Question: In the following picture you can see an 'android.widget.EditText' (left half) where some text is selected:

Strange thing is: You can see the start and end marker of the selection but the actual selection is not highlighted.
I wonder what I forgot or what I did wrong here. How can I ensure that the selected area is highlighted using an appropriate background colour?
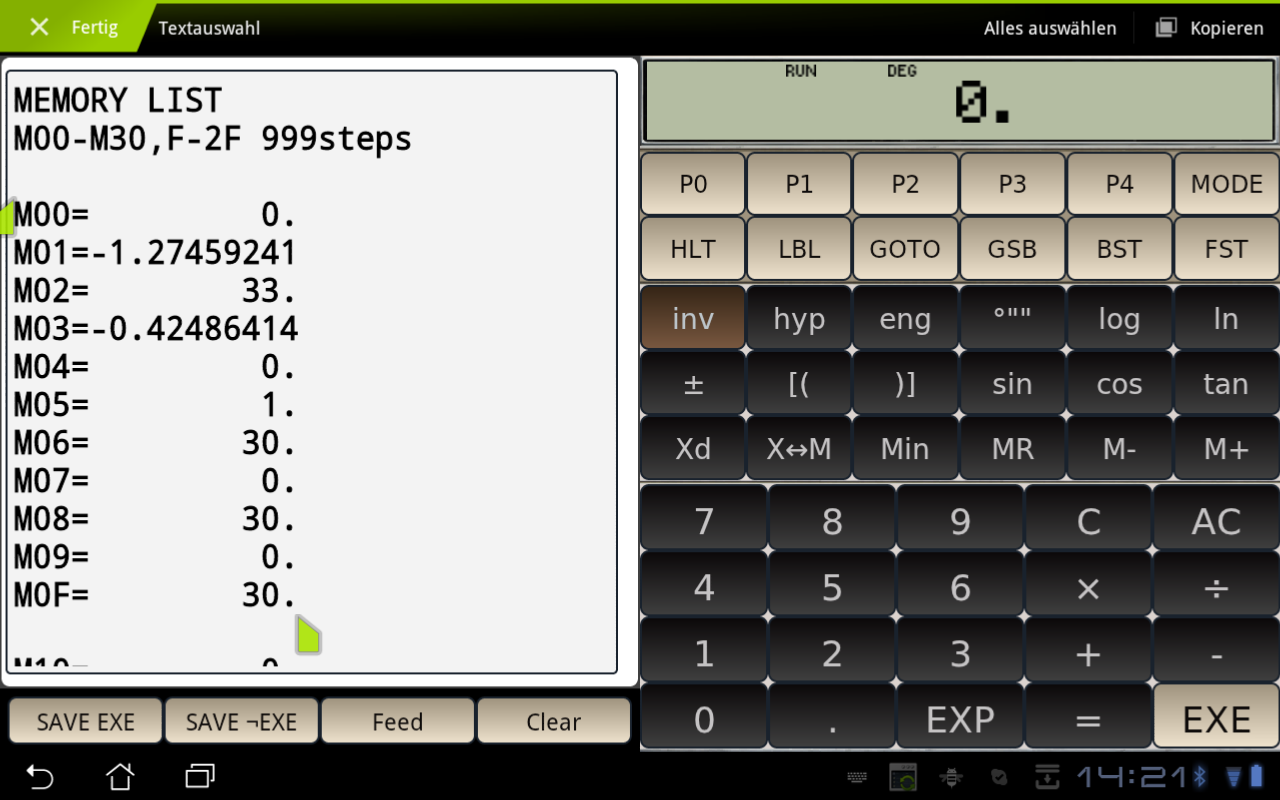
Answer: After a little more experimenting I found the following:
- 'android:textColorHighlight'-
So for me there is nothing to be done about it and i just have to live without a highlighted selection.